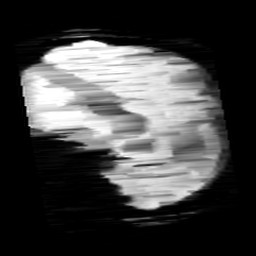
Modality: minIP
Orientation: sagittal
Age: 13
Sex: male
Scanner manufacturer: siemens
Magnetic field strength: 3 T
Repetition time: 0.027 s
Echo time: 0.02 s